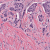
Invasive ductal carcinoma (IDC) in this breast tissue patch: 1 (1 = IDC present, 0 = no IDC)